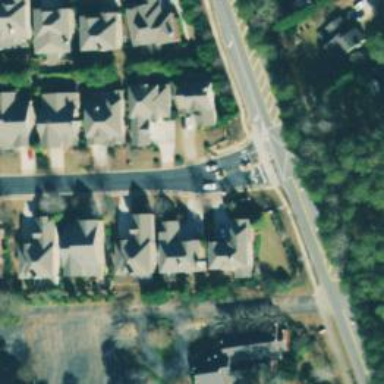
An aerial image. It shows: Neighborhood.